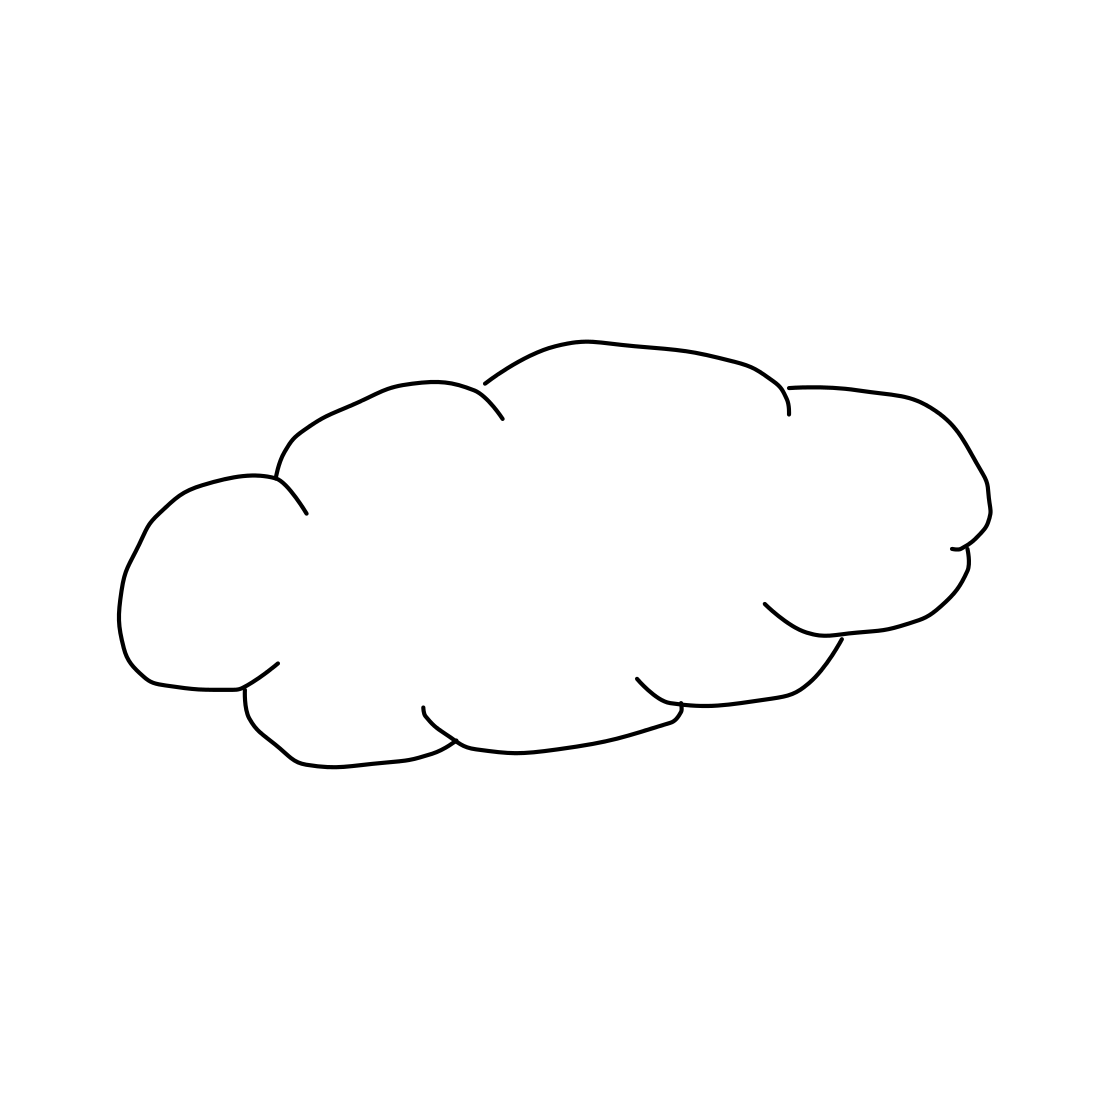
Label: cloud